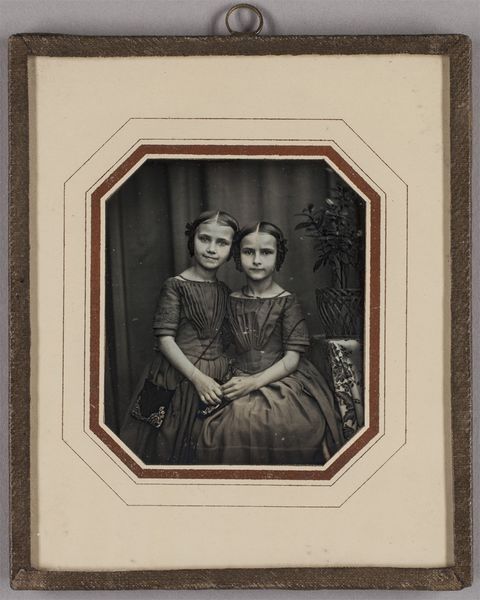
Titel: Claudina und Friederike Fürst
Standort: Hamburg
Institution: Museum für Kunst und Gewerbe Hamburg
Schlagwörter: portrait, figur, foto, fotografie, photographie, doppelbildnis, doppelportrait, photo, lichtbild, daguerreotypie, bildwerke, angewandte und bildende kunst, hessische systematik, porträt, mädchen, porträtfotografie, porträtphotographie, hüftbild, doppelporträt